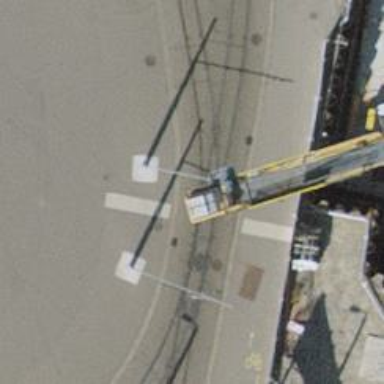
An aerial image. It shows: Tram crossing on the railway.